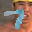
Label: 7